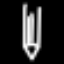
Label: pencil